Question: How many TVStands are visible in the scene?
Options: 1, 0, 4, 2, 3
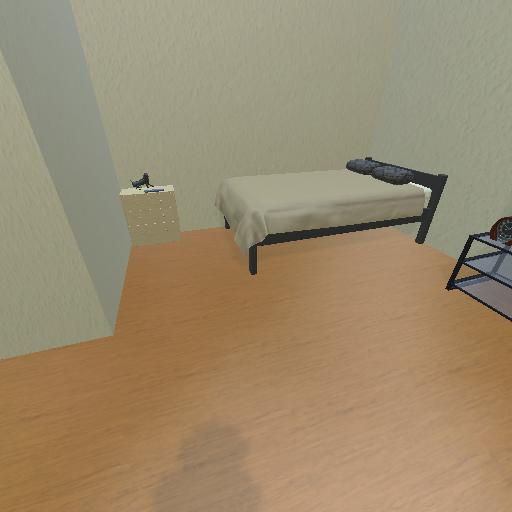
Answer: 1